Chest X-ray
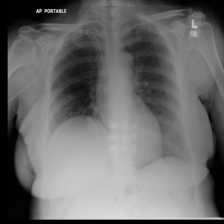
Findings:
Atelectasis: negative
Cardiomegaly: negative
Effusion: negative
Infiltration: negative
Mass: negative
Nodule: negative
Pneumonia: negative
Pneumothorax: negative
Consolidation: negative
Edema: negative
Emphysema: negative
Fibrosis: negative
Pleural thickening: negative
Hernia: negative